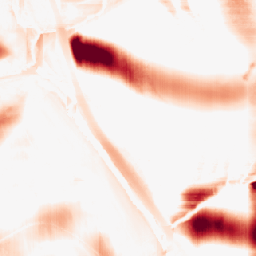
Category: morphological
Decomposition family: morphological_square
Decomposition parameters: operation: opening
size: 50
Upsampling method: area
Upsampling parameters: scale: 8
Upsampling scale: 8